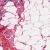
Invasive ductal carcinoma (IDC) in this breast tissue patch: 1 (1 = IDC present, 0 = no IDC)